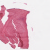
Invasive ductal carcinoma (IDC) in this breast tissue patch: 0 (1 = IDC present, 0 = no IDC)